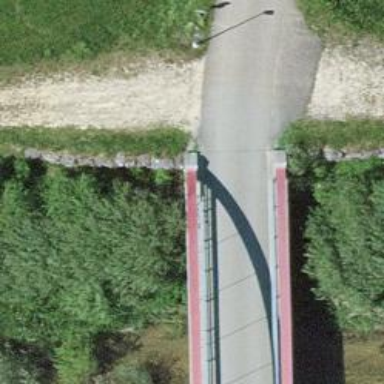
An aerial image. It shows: Unclassified road with bridge.